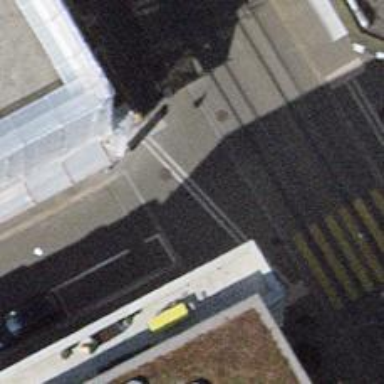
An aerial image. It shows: Unmarked crossing with traffic calming table.